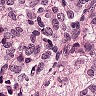
Metastatic tissue present: yes